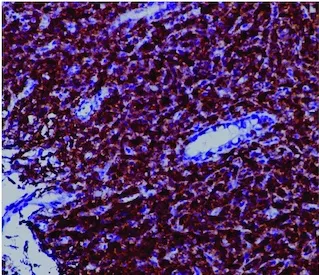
Immunohistological analysis. (B) Cells were diffusely positive for CD8 (IHC x 200).
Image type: pathology (immunostaining)